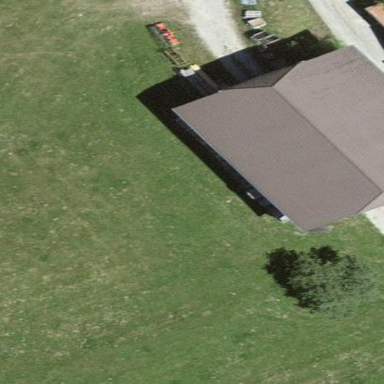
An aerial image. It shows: Garage.